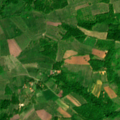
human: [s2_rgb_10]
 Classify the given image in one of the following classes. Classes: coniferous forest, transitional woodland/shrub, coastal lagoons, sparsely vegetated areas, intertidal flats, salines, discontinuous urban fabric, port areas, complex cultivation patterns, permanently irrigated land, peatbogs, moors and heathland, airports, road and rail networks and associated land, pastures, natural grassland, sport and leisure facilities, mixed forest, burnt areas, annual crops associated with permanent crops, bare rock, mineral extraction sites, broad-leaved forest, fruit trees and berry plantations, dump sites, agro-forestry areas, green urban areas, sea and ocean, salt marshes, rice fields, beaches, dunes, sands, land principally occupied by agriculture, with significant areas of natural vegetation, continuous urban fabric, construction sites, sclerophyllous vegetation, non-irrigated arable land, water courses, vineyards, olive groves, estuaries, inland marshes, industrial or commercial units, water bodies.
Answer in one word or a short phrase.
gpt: complex cultivation patterns, land principally occupied by agriculture, with significant areas of natural vegetation, broad-leaved forest